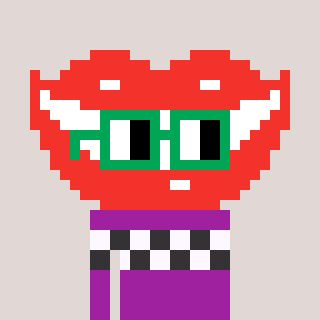
a pixel art character with square green glasses, a smile-shaped head and a magenta-colored body on a warm background